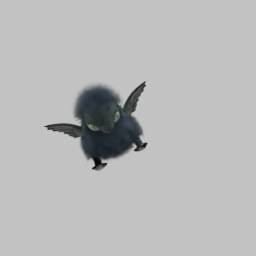
Label: animals